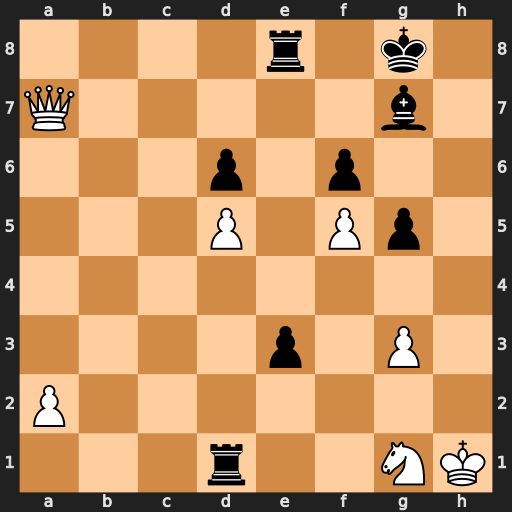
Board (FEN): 4r1k1/Q5b1/3p1p2/3P1Pp1/8/4p1P1/P7/3r2NK
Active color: w
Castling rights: -
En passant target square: -
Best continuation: Qa4 Rxg1+ Kxg1